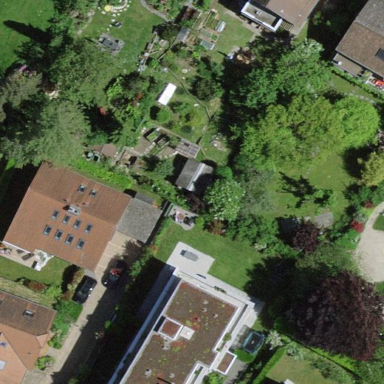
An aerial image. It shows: Garden that is leisure land.